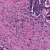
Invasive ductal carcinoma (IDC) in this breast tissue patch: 1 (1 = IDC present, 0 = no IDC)